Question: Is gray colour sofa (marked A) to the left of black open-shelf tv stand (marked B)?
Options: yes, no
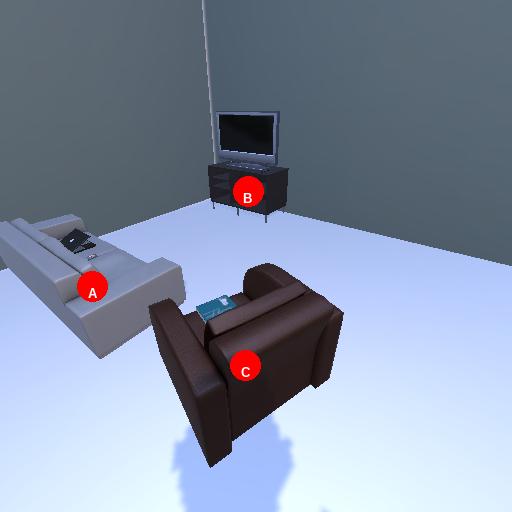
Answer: yes